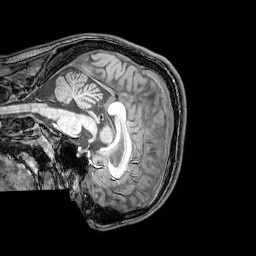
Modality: T1w
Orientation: sagittal
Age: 22
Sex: male
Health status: healthy
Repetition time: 0.081 s
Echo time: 0.037 s